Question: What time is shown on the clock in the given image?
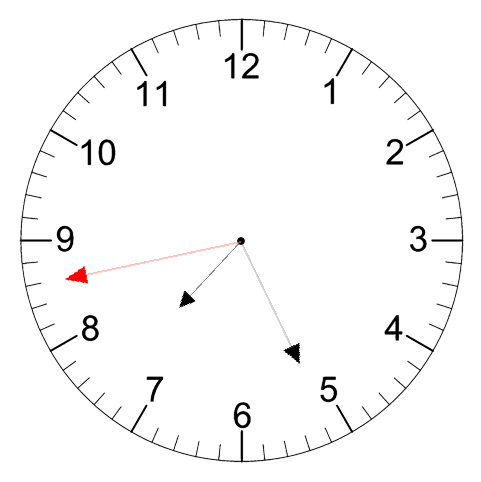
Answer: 07:25:43